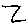
Label: zigzag